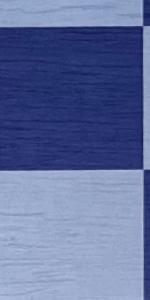
Label: Empty